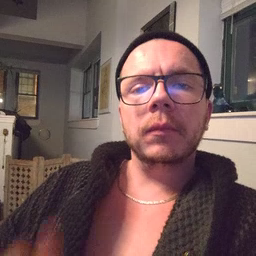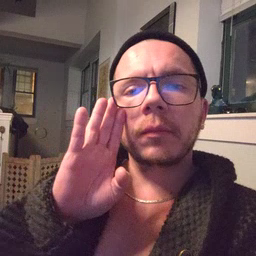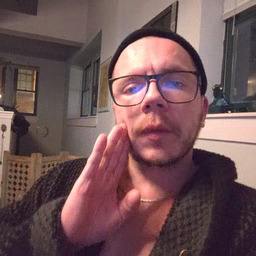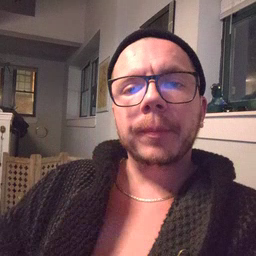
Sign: brown